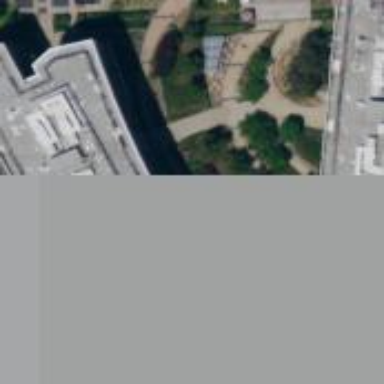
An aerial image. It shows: Office building.